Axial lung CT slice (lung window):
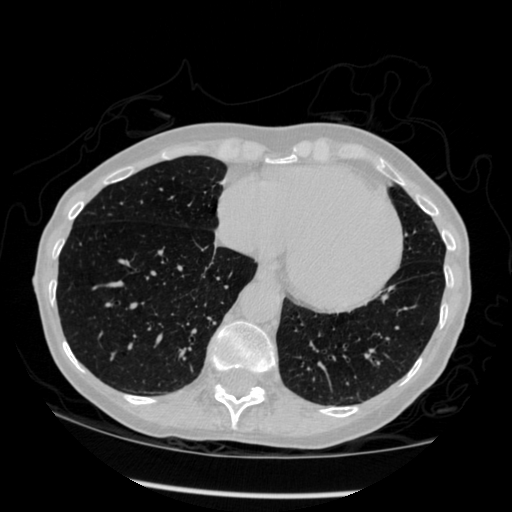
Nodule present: no